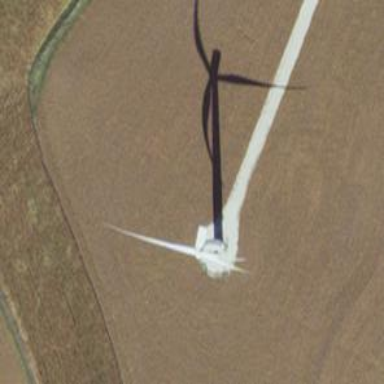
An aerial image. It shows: Wind generator with horizontal axis. The generator is wind turbine.